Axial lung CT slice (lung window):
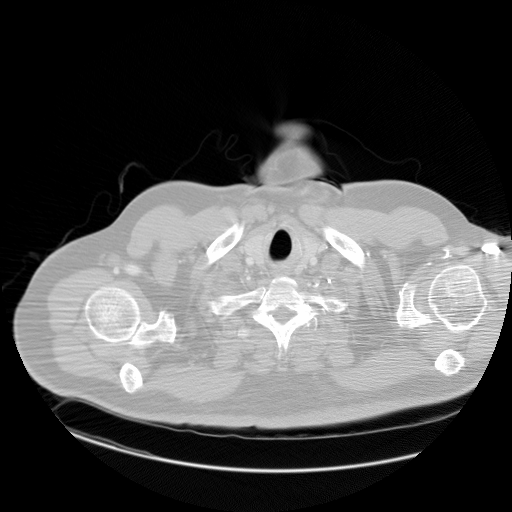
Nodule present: no